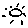
Label: sun